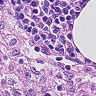
Metastatic tissue present: no